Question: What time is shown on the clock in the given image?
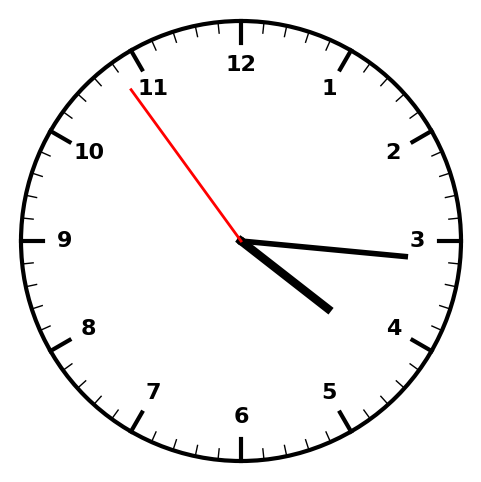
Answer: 04:15:54